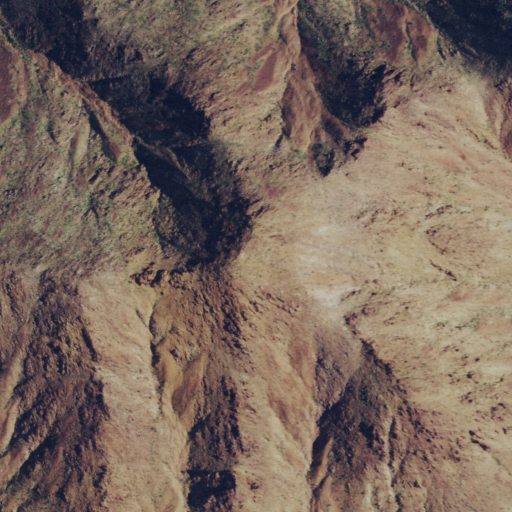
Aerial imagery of mountain in California named Red Hill containing shrub and grassland